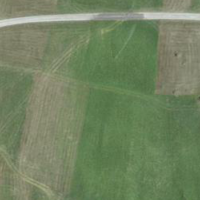
EUNIS habitat code: 24
Species observed at this site:
Brenthis ino